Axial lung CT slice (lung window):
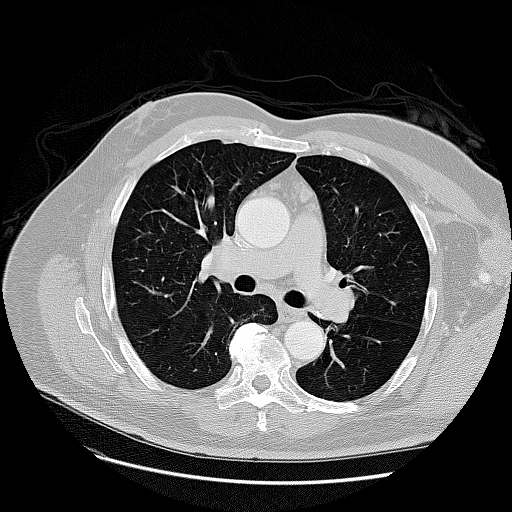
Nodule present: no